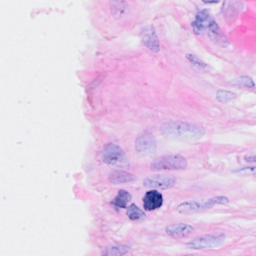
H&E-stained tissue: Breast